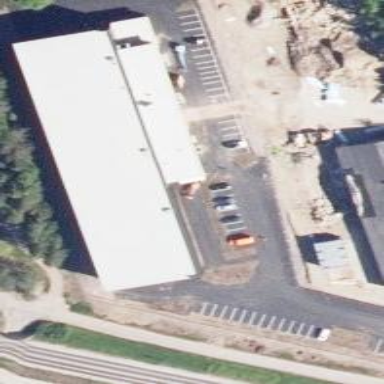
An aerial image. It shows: Sports centre building.